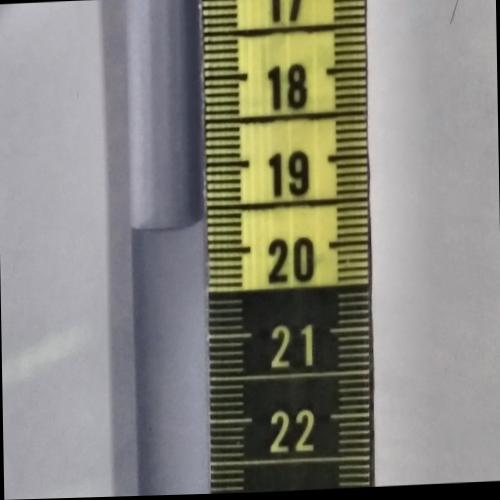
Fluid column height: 19.7 cm